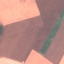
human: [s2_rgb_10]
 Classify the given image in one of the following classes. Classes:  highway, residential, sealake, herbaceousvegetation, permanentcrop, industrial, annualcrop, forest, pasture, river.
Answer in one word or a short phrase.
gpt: AnnualCrop